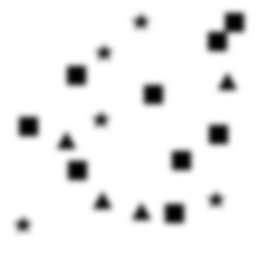
Squares: 9
Triangles: 4
Stars: 5
Total shapes: 18